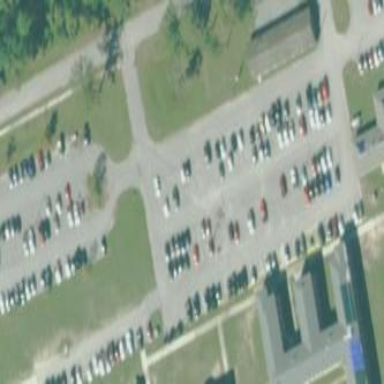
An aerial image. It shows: Parking area with surface.